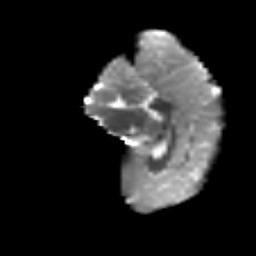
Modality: T2w
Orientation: sagittal
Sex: male
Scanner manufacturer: siemens
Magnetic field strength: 3 T
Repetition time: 5 s
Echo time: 0.071 s